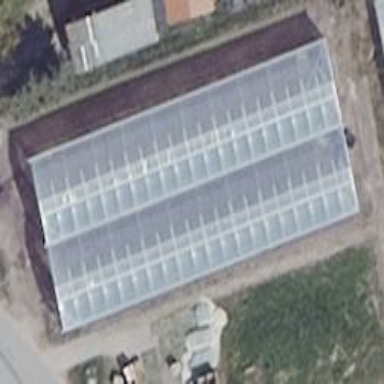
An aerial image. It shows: Area dedicated to greenhouse horticulture.